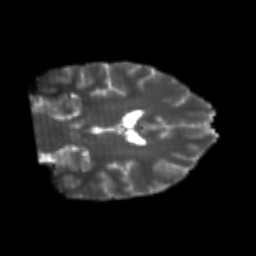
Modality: T2w
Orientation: coronal
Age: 20
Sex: female
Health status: healthy
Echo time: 0.074 s